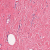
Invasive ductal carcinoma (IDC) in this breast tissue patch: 0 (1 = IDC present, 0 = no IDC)